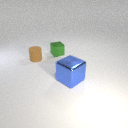
small brown rubber cylinder to the left of large blue metal cube